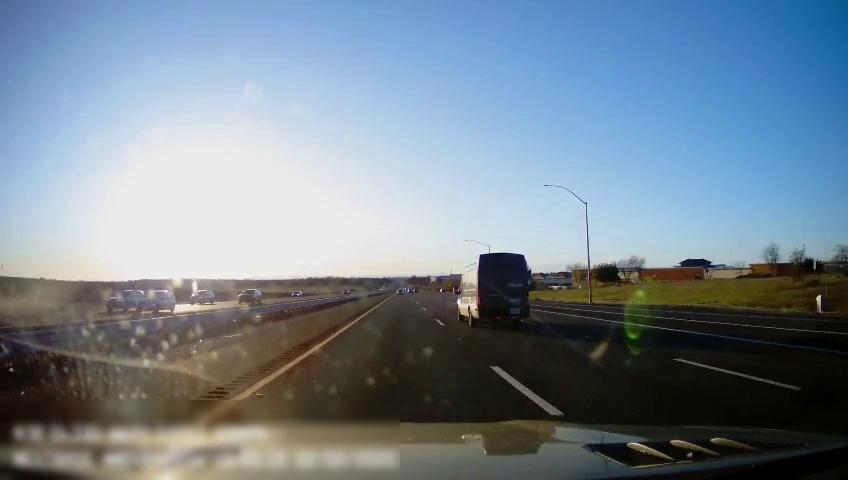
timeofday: Day
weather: Sunny
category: Drivable Space
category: Drivable Space
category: Vehicles | Truck
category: Vehicles | Car
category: Vehicles | Car
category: Vehicles | Car
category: Vehicles | Car
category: Vehicles | Car
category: Lanes | Current Lane
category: Lanes | Current Lane
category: Lanes | Alternate Lane
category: Lanes | Alternate Lane
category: Lanes | Alternate Lane
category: Lanes | Alternate Lane